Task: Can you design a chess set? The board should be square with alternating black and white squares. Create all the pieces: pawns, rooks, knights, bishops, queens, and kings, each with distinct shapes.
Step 1998:
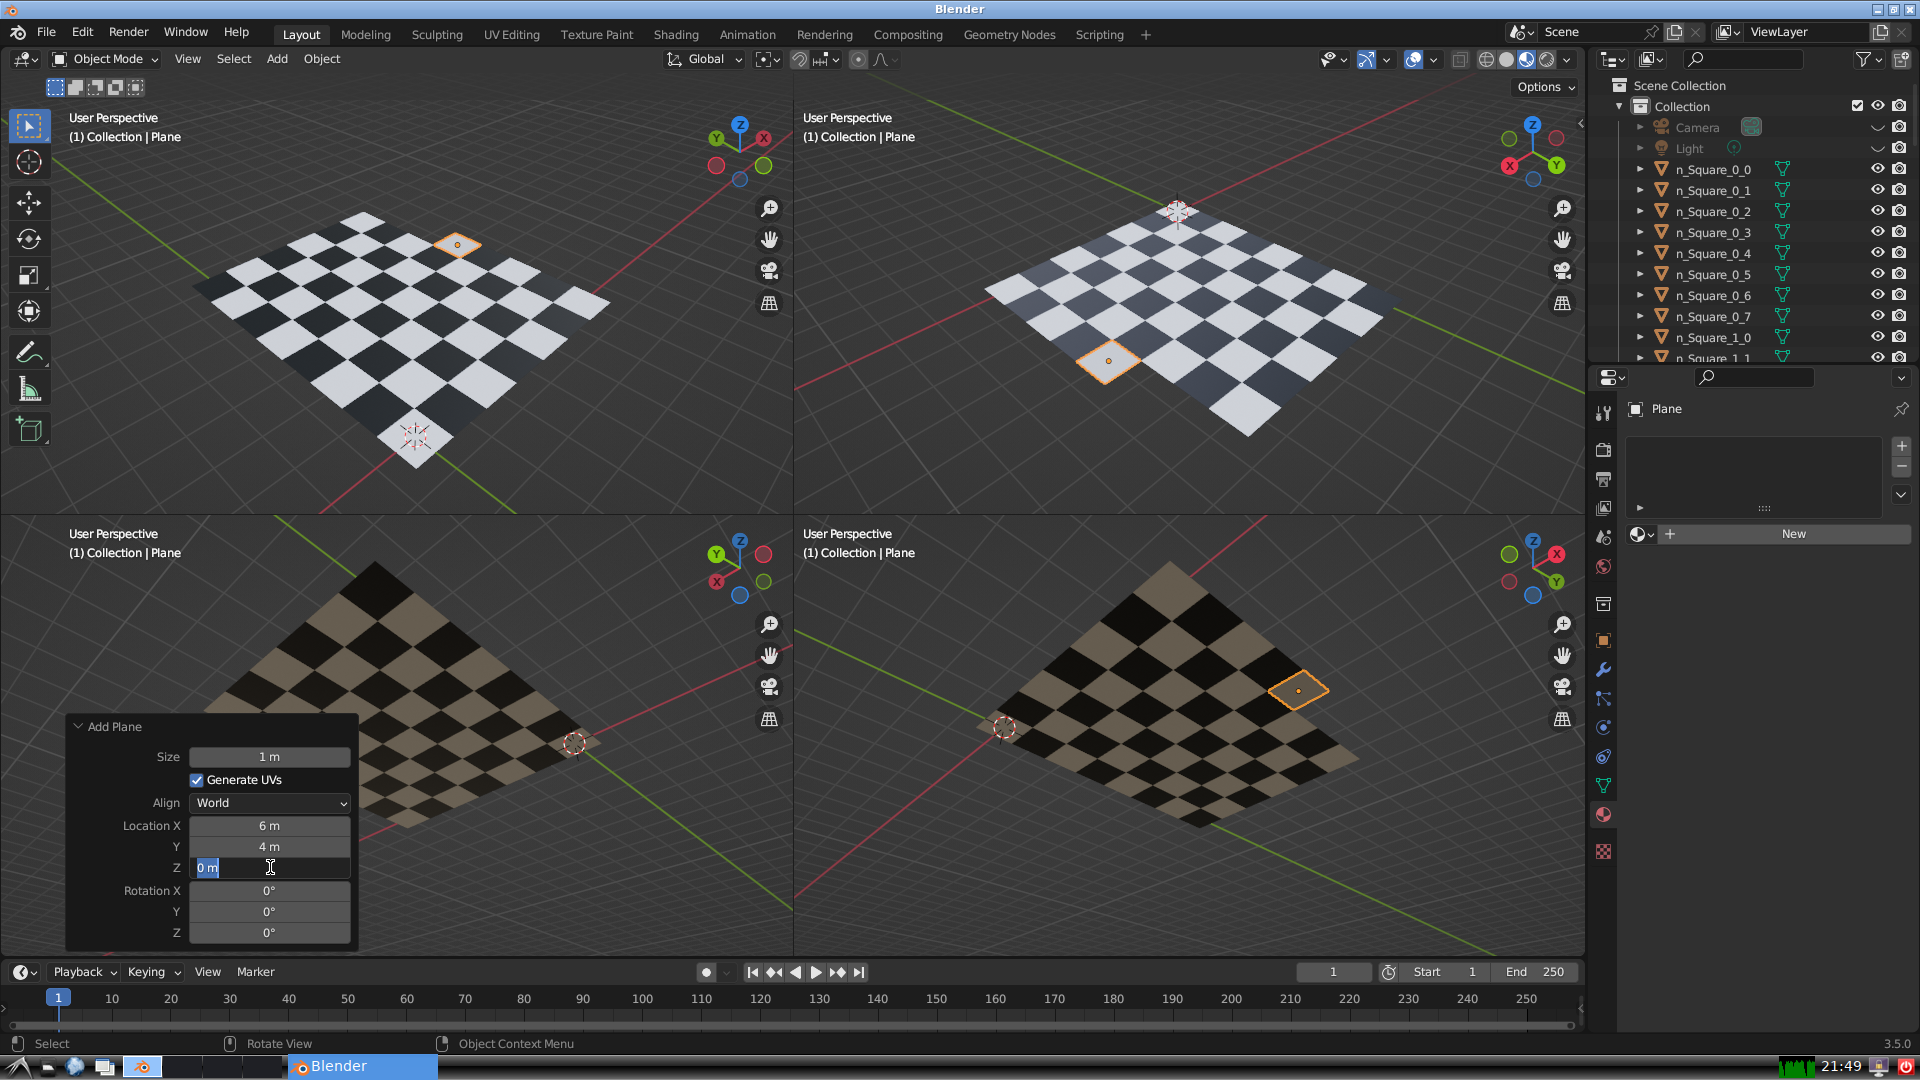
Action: input_text: 0.0